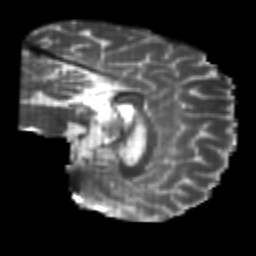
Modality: T2w
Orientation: sagittal
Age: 25
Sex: male
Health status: healthy
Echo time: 0.074 s